Question: I've been working on a personal project and have the below code in a new class that I have created:
'''
@property (readonly, getter = isFriend) BOOL friend;
'''
There doesn't seem to be anything wrong with it and when I build it, it works compiles absolutely fine but when we look at this line of code in the 'xcode IDE' it looks like

My question is why does the 'xcode IDE' seem to think that the word 'friend' is a keyword/reserved-word?
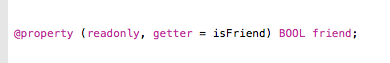
Answer: Presumably because 'friend' is a reserved word in C++. See <URL>.
You could try modifying your xCode settings for the compiler to see if the IDE picks this up. See
<URL>